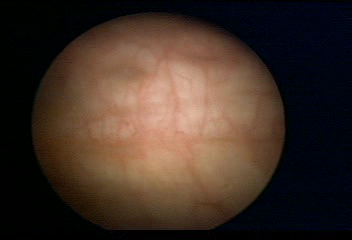
Modality: WLC
Class: Normal mucosa
Bladder cancer association: No